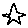
Label: star